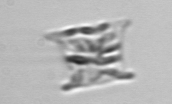
Label: Eucampia